Question: I have a table with 2 columns, Hours and TotalHours, both numeric(5,2), and I want to make the SUM of all rows.
As you can see in the image below, the difference between the columns is that, the first column contains minutes in sexagesimal format, while the second column contains minutes in centesimal format '(minutes : 60 = x : 100)'.

Independently of the column, and of the format, I'm using, how can I get the SUM of all the rows in format ?
Note:
1) I'm using SQL SERVER 2008.
2) I have to use numeric(5,2) format as INPUT for both columns.
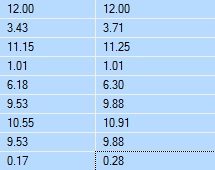
Answer: Looking at your data you could shortcut this by summing the decimal column and converting the result to sexagesimal format
select cast(12.71 as int) + (12.71 - cast(12.71 as int)) * 60/100
Or you could convert the sexagesimal format column to decimal and sum like this
'''
select Sum(cast(12.43 as int) + (12.43 - cast(12.43 as int)) * 100/60.00)
'''
And then apply the above to convert it back to sexagesimal format